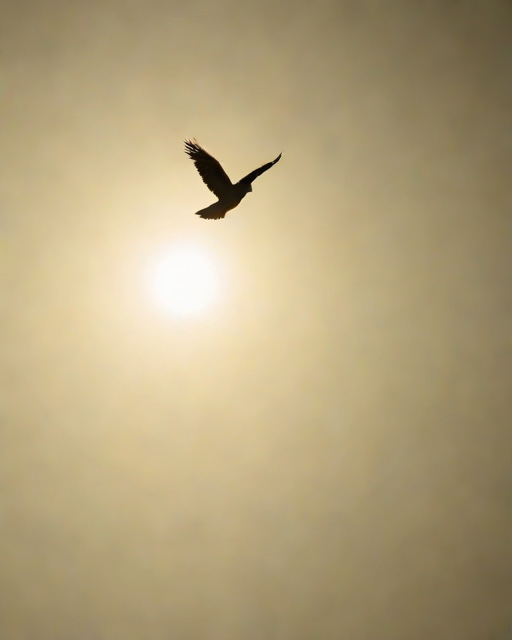
Category: Sympathy